Question:
As per the screenshot, please guide me as how do I start the table heading from top of the page.
sharing some extract of the code below.
Plus the @media query does not work in Iphone properly. I have checked in an android device and it works like a charm. I have tried for Iphone 7.
'''
#emails {
font-family: "Trebuchet MS", Arial, Helvetica, sans-serif;
border-collapse: collapse;
width: 100%;
}
#emails td,
#emails th {
border: 1px solid #ddd;
padding: 8px;
}
#emails tr:nth-child(even) {
background-color: #f2f2f2;
}
#emails tr:hover {
background-color: #ddd;
}
#emails th {
padding-top: 12px;
padding-bottom: 12px;
text-align: left;
background-color: #4CAF50;
color: white;
}
#emails2 {
font-family: "Trebuchet MS", Arial, Helvetica, sans-serif;
border-collapse: collapse;
width: 100%;
}
#emails2 td,
#emails th {
border: 1px solid #ddd;
padding: 8px;
}
#emails2 tr:nth-child(even) {
background-color: #f2f2f2;
}
#emails2 tr:hover {
background-color: #ddd;
}
#emails2 th {
padding-top: 12px;
padding-bottom: 12px;
text-align: left;
background-color: #4CAF50;
color: white;
}
/*
Max width before this PARTICULAR table gets nasty
This query will take effect for any screen smaller than 760px
and also iPads specifically.
*/
@media only screen and (max-width: 760px),
(min-device-width: 768px) and (max-device-width: 1024px) {
/* Force table to not be like tables anymore */
#emails2 table,
#emails2 thead,
#emails2 tbody,
#emails2 th,
#emails2 td,
#emails2 tr {
display: block;
}
/* Hide table headers (but not display: none;, for accessibility) */
#emails2 th {
position: absolute;
top: -9999px;
left: -9999px;
}
#emails2 tr {
border: 1px solid #ccc;
}
#emails2 td {
/* Behave like a "row" */
border: none;
border-bottom: 1px solid #eee;
position: relative;
padding-left: 50%;
}
#emails2 td:before {
/* Now like a table header */
position: absolute;
/* Top/left values mimic padding */
top: 6px;
left: 6px;
width: 45%;
padding-right: 10px;
white-space: nowrap;
}
/*
Label the data
*/
#emails2 td:nth-of-type(1):before {
content: "Domain";
}
#emails2 td:nth-of-type(2):before {
content: "Email";
}
#emails2 td:nth-of-type(3):before {
content: "Login";
}
#emails2 td:nth-of-type(4):before {
content: "User";
}
#emails2 td:nth-of-type(5):before {
content: "Disk Quota";
}
#emails2 td:nth-of-type(6):before {
content: "Disk Used";
}
#emails2 td:nth-of-type(7):before {
content: "Used Percentage";
}
#emails2 td:nth-of-type(8):before {
content: "Delete";
}
#emails2 td:nth-of-type(9):before {
content: "Change Password";
}
}
input[type=text],
input[type=password] {
font-family: "Trebuchet MS", Arial, Helvetica, sans-serif;
padding: 6px 10px;
margin: 3px 0;
box-sizing: border-box;
}
input[type=button],
input[type=Submit],
input[type=reset] {
font-family: "Trebuchet MS", Arial, Helvetica, sans-serif;
background-color: #4CAF50;
border: none;
color: white;
padding: 6px 10px;
text-decoration: none;
margin: 3px 2px;
cursor: pointer;
'''
'''
<pre>
<style>...</style>
<title>...</title>
<meta/>
<meta/>
<table id="emails">
<tr class="tableheader">
<th align="center"><u>User Dashboard</u></th>
</tr>
</table>
</pre>
'''
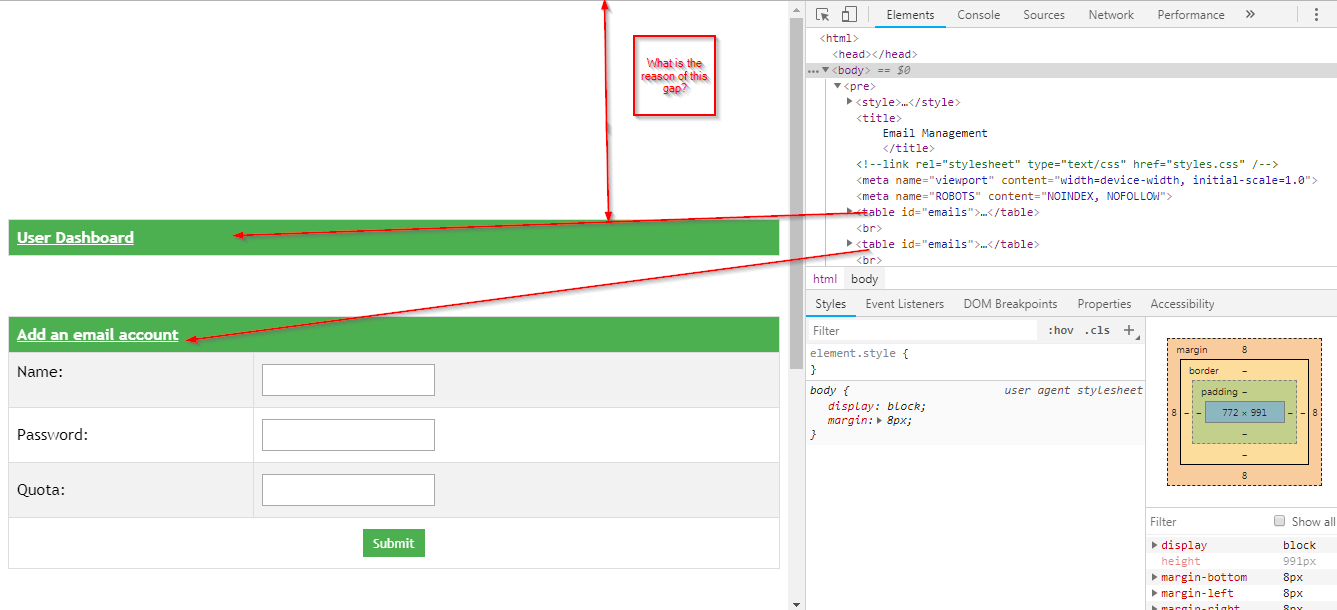
Answer: According to <URL> in the source HTML file and displays them.
In your HTML code, before your first table there are many line breaks (possibly inside 'style' and after 'title' and multiple 'meta' tags), they cause the white gap above the table.
don't put your elements inside the 'pre' tag.